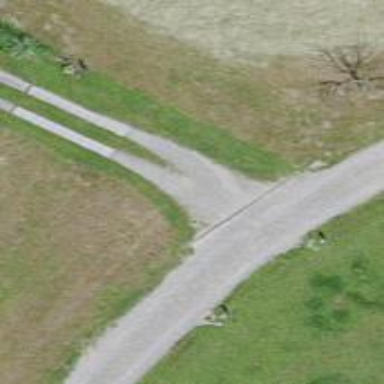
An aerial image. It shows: Driveway made of fine gravel.